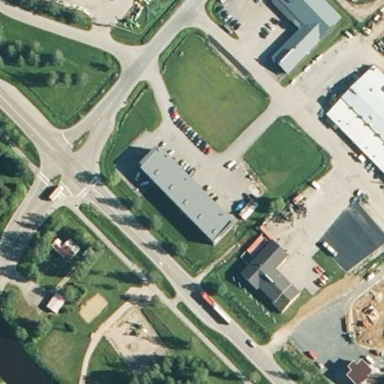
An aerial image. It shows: Car shop building.